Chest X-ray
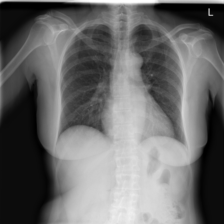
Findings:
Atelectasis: negative
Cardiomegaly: positive
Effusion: negative
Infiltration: negative
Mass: negative
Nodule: negative
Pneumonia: negative
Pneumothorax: negative
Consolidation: negative
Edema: negative
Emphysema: negative
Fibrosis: negative
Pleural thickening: negative
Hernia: negative